Field crop: maize
Growth stage: 2
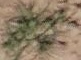
Species: salsola